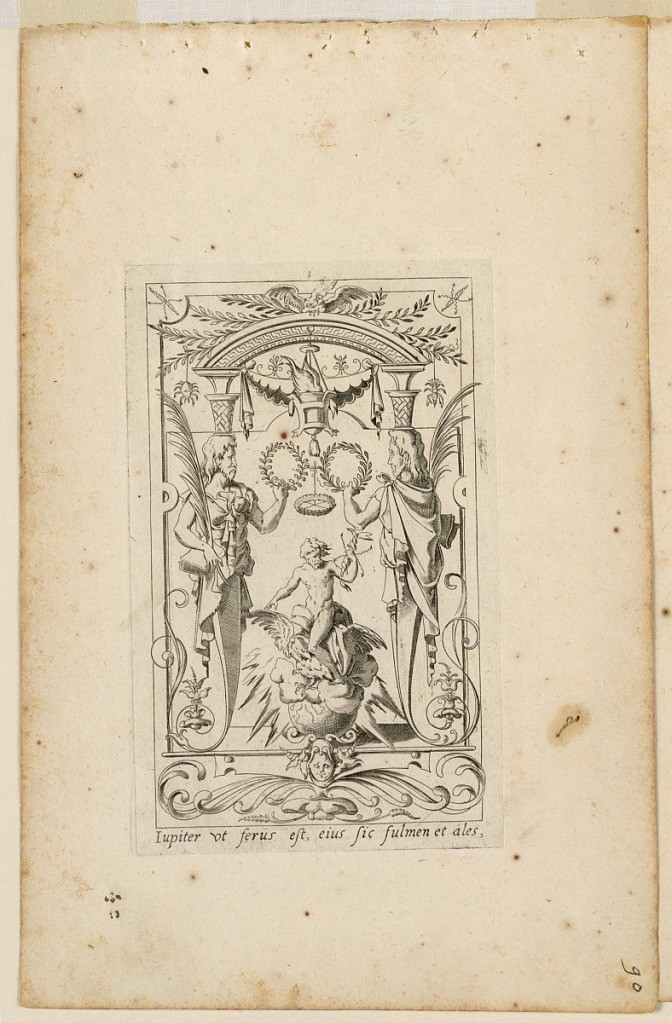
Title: Grotesque with Deities. Plate 03 “Jupiter,” 2nd state
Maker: René Boyvin, French, 1525 - 1625
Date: ca. 1540
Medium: Engraving on white laid paper.
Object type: Engraving
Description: Grotesque panel with Jupiter on his eagle framed by two caryatids, segmental arch, tendrils. etc. in a grotesque design.